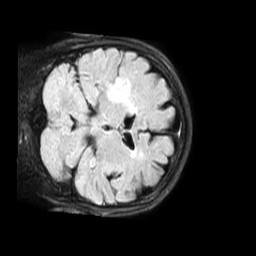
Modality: FLAIR
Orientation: coronal
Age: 73
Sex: female
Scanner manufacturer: philips
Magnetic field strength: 1.5 T
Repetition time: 6 s
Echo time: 0.1034 s